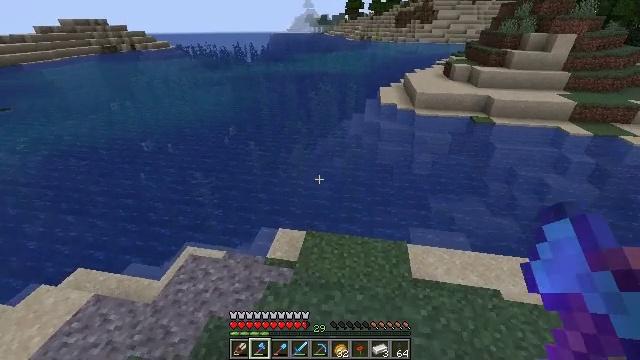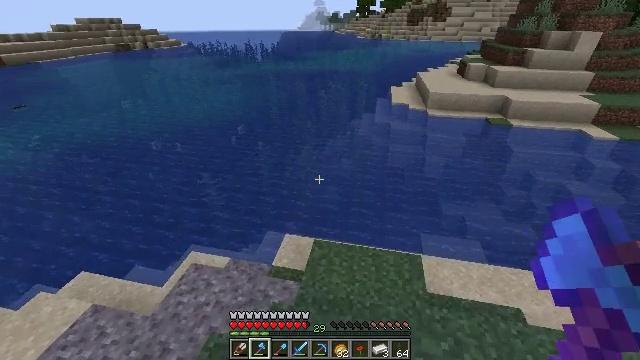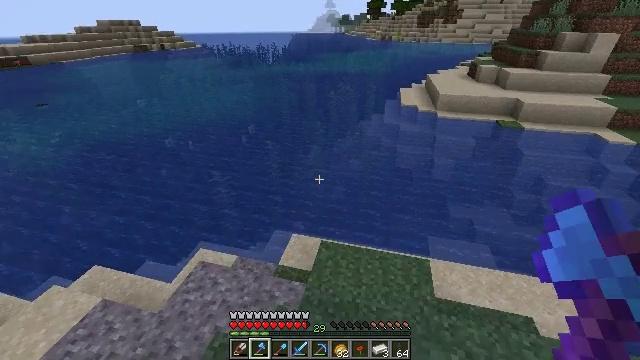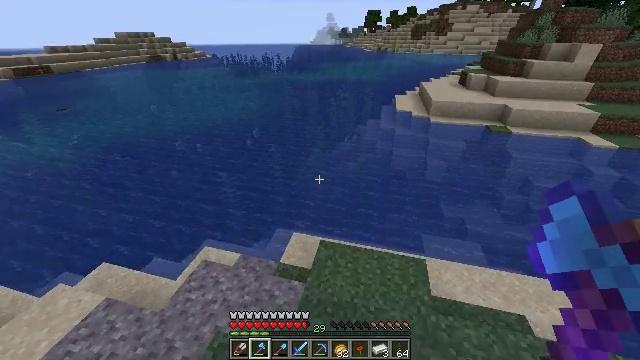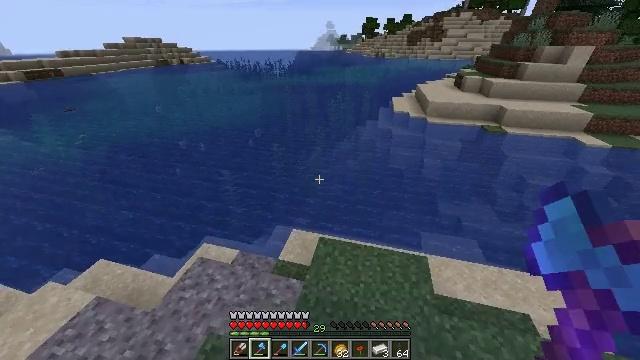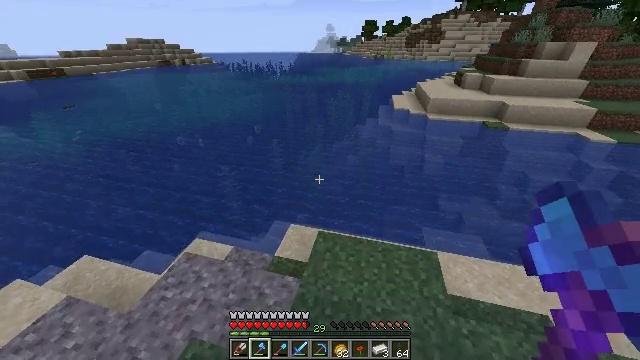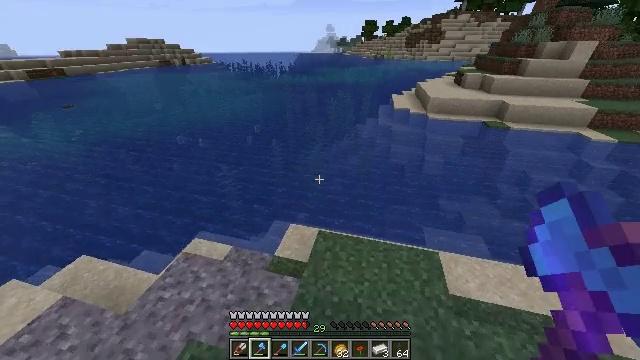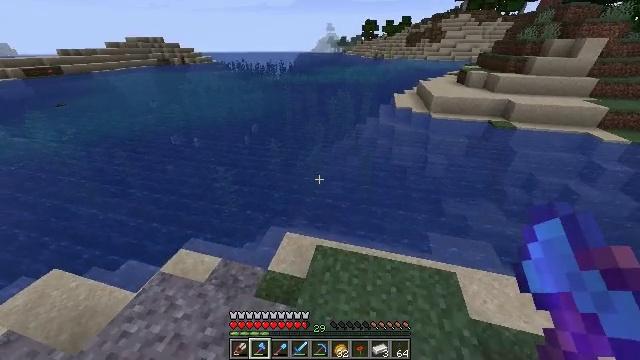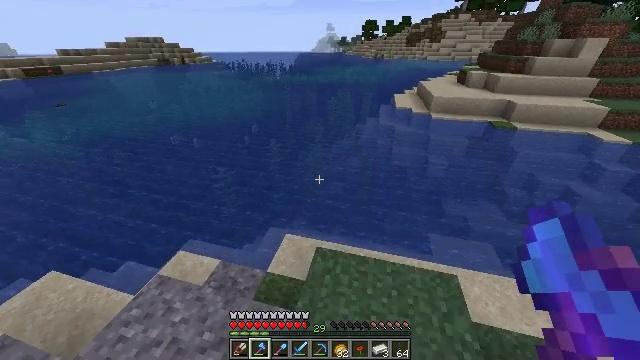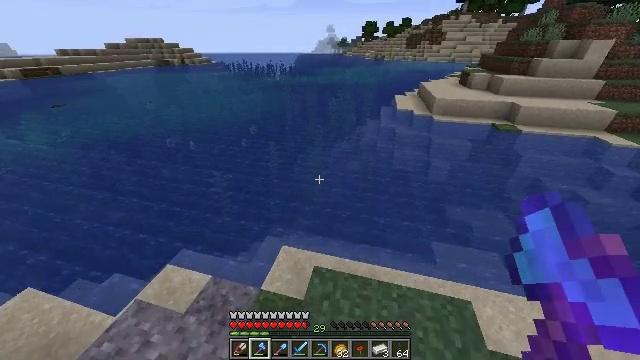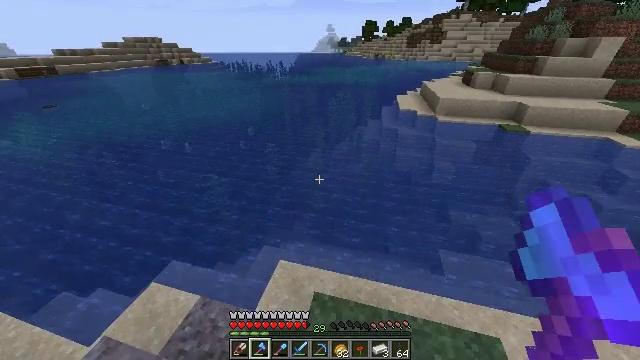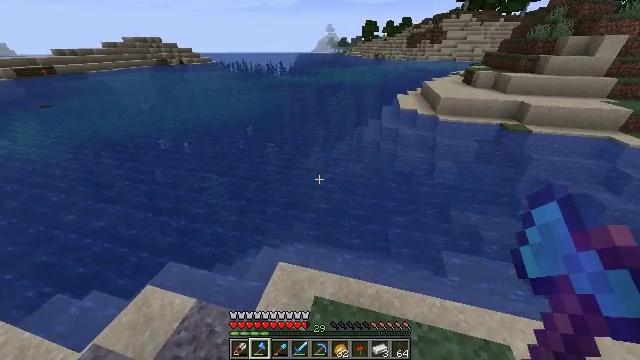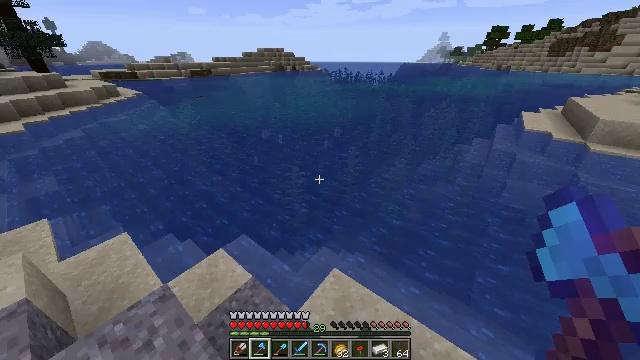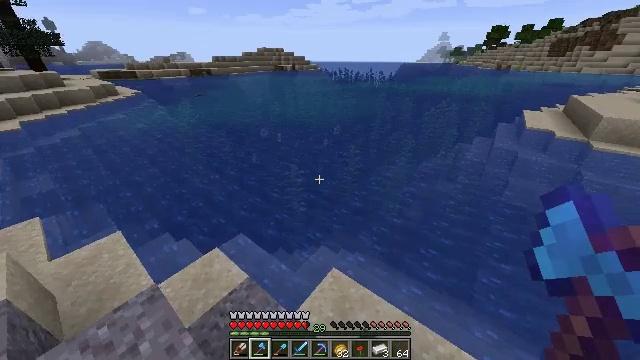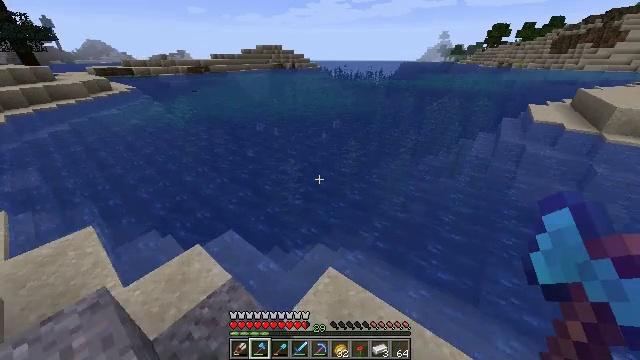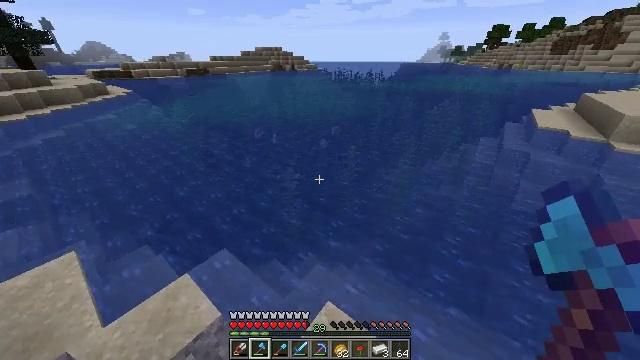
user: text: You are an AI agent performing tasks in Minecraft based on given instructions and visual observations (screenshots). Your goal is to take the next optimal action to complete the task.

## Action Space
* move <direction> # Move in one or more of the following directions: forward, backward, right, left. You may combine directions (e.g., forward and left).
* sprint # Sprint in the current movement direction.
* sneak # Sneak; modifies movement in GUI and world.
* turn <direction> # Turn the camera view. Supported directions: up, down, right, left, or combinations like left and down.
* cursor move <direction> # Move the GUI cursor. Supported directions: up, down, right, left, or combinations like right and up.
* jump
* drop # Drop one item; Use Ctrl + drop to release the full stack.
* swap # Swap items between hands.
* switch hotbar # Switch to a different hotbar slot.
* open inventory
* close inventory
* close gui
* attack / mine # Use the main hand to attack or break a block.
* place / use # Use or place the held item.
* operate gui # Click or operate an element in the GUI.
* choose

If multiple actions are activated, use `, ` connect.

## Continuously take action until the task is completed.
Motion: motion action
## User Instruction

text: Mine the kelp plant underwater.
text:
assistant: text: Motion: move forward, sprint, turn left
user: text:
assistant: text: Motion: move forward, sprint, turn left
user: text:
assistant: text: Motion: move forward, sprint
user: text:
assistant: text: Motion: move forward, sprint
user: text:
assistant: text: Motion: move forward, sprint
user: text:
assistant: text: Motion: move forward, sprint
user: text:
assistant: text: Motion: move forward
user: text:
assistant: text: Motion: move forward
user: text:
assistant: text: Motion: move forward, sprint
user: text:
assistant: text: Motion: move forward, sprint
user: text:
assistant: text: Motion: move forward
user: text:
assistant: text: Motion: move forward, sprint, turn left and up, jump
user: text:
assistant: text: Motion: move forward, jump
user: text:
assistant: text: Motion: move forward, jump
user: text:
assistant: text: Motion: move forward, jump
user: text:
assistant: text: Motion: move forward, jump
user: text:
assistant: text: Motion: move forward, jump
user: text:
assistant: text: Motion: move forward, jump
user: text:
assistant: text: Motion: move forward, jump
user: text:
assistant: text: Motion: move forward, jump
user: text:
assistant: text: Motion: move forward, jump
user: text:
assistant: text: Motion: move forward, sprint, jump
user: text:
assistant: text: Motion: move forward, sprint, jump
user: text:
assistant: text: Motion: move forward, sprint, jump
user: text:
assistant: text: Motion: move forward, sprint, jump
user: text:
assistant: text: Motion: move forward, jump
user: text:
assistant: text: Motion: move forward, jump
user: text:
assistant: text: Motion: move forward, jump
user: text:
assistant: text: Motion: move forward, jump
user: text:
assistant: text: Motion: move forward, jump